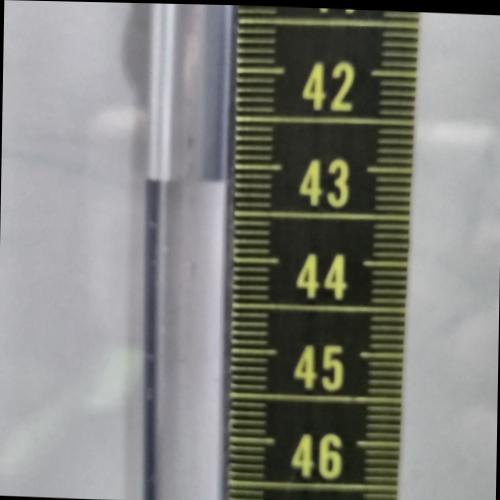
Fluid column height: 43.2 cm